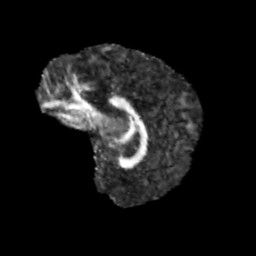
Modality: FA
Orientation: sagittal
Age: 12
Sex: male
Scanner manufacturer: siemens
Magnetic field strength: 3 T
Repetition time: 3.8 s
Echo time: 0.07 s